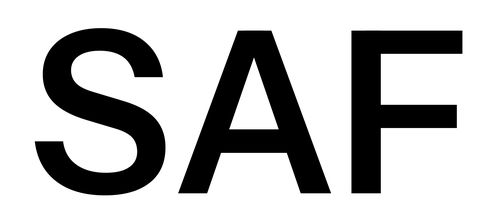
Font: InstrumentSans_SemiBold